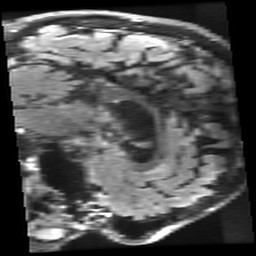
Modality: FLAIR
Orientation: sagittal
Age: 79
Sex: male
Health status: healthy
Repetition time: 12 s
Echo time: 0.09782 s